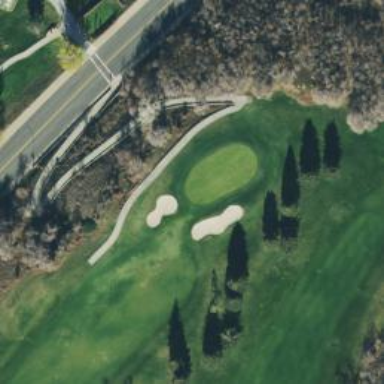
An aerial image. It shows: Golf hole.